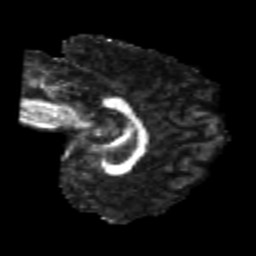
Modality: FA
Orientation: sagittal
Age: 22
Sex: female
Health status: healthy
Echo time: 0.074 s